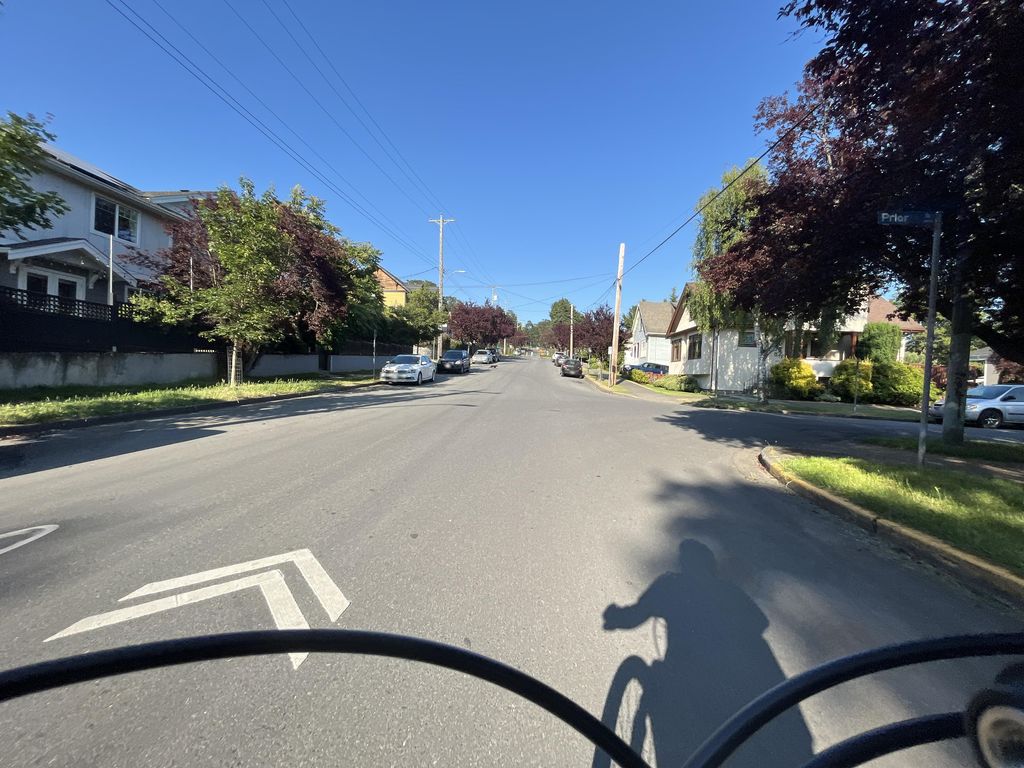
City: victoria